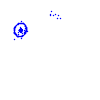
Particle: kaon